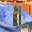
Label: 1